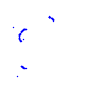
Particle: proton